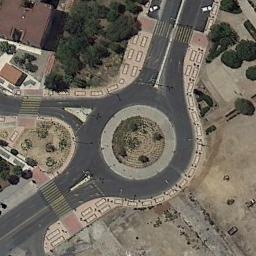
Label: roundabout